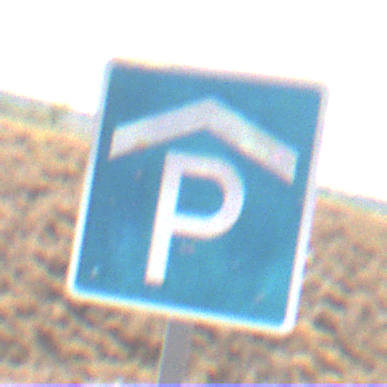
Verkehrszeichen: Parkhaus
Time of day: Midday
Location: Outdoor (RoadRail)
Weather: Clear
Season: Summer
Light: Natural